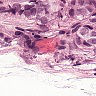
Metastatic tissue present: yes